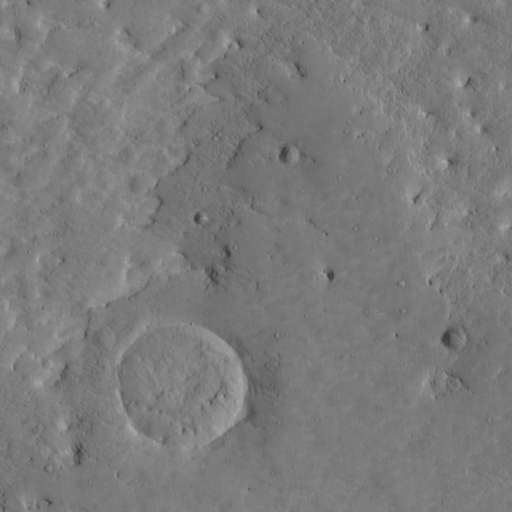
Classes present: Background